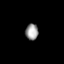
Tissue: prostate
Cell type: T cells
Senescence score: 0.3616
Nuclear area (px): 205
Mean DAPI intensity: 151.302